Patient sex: M
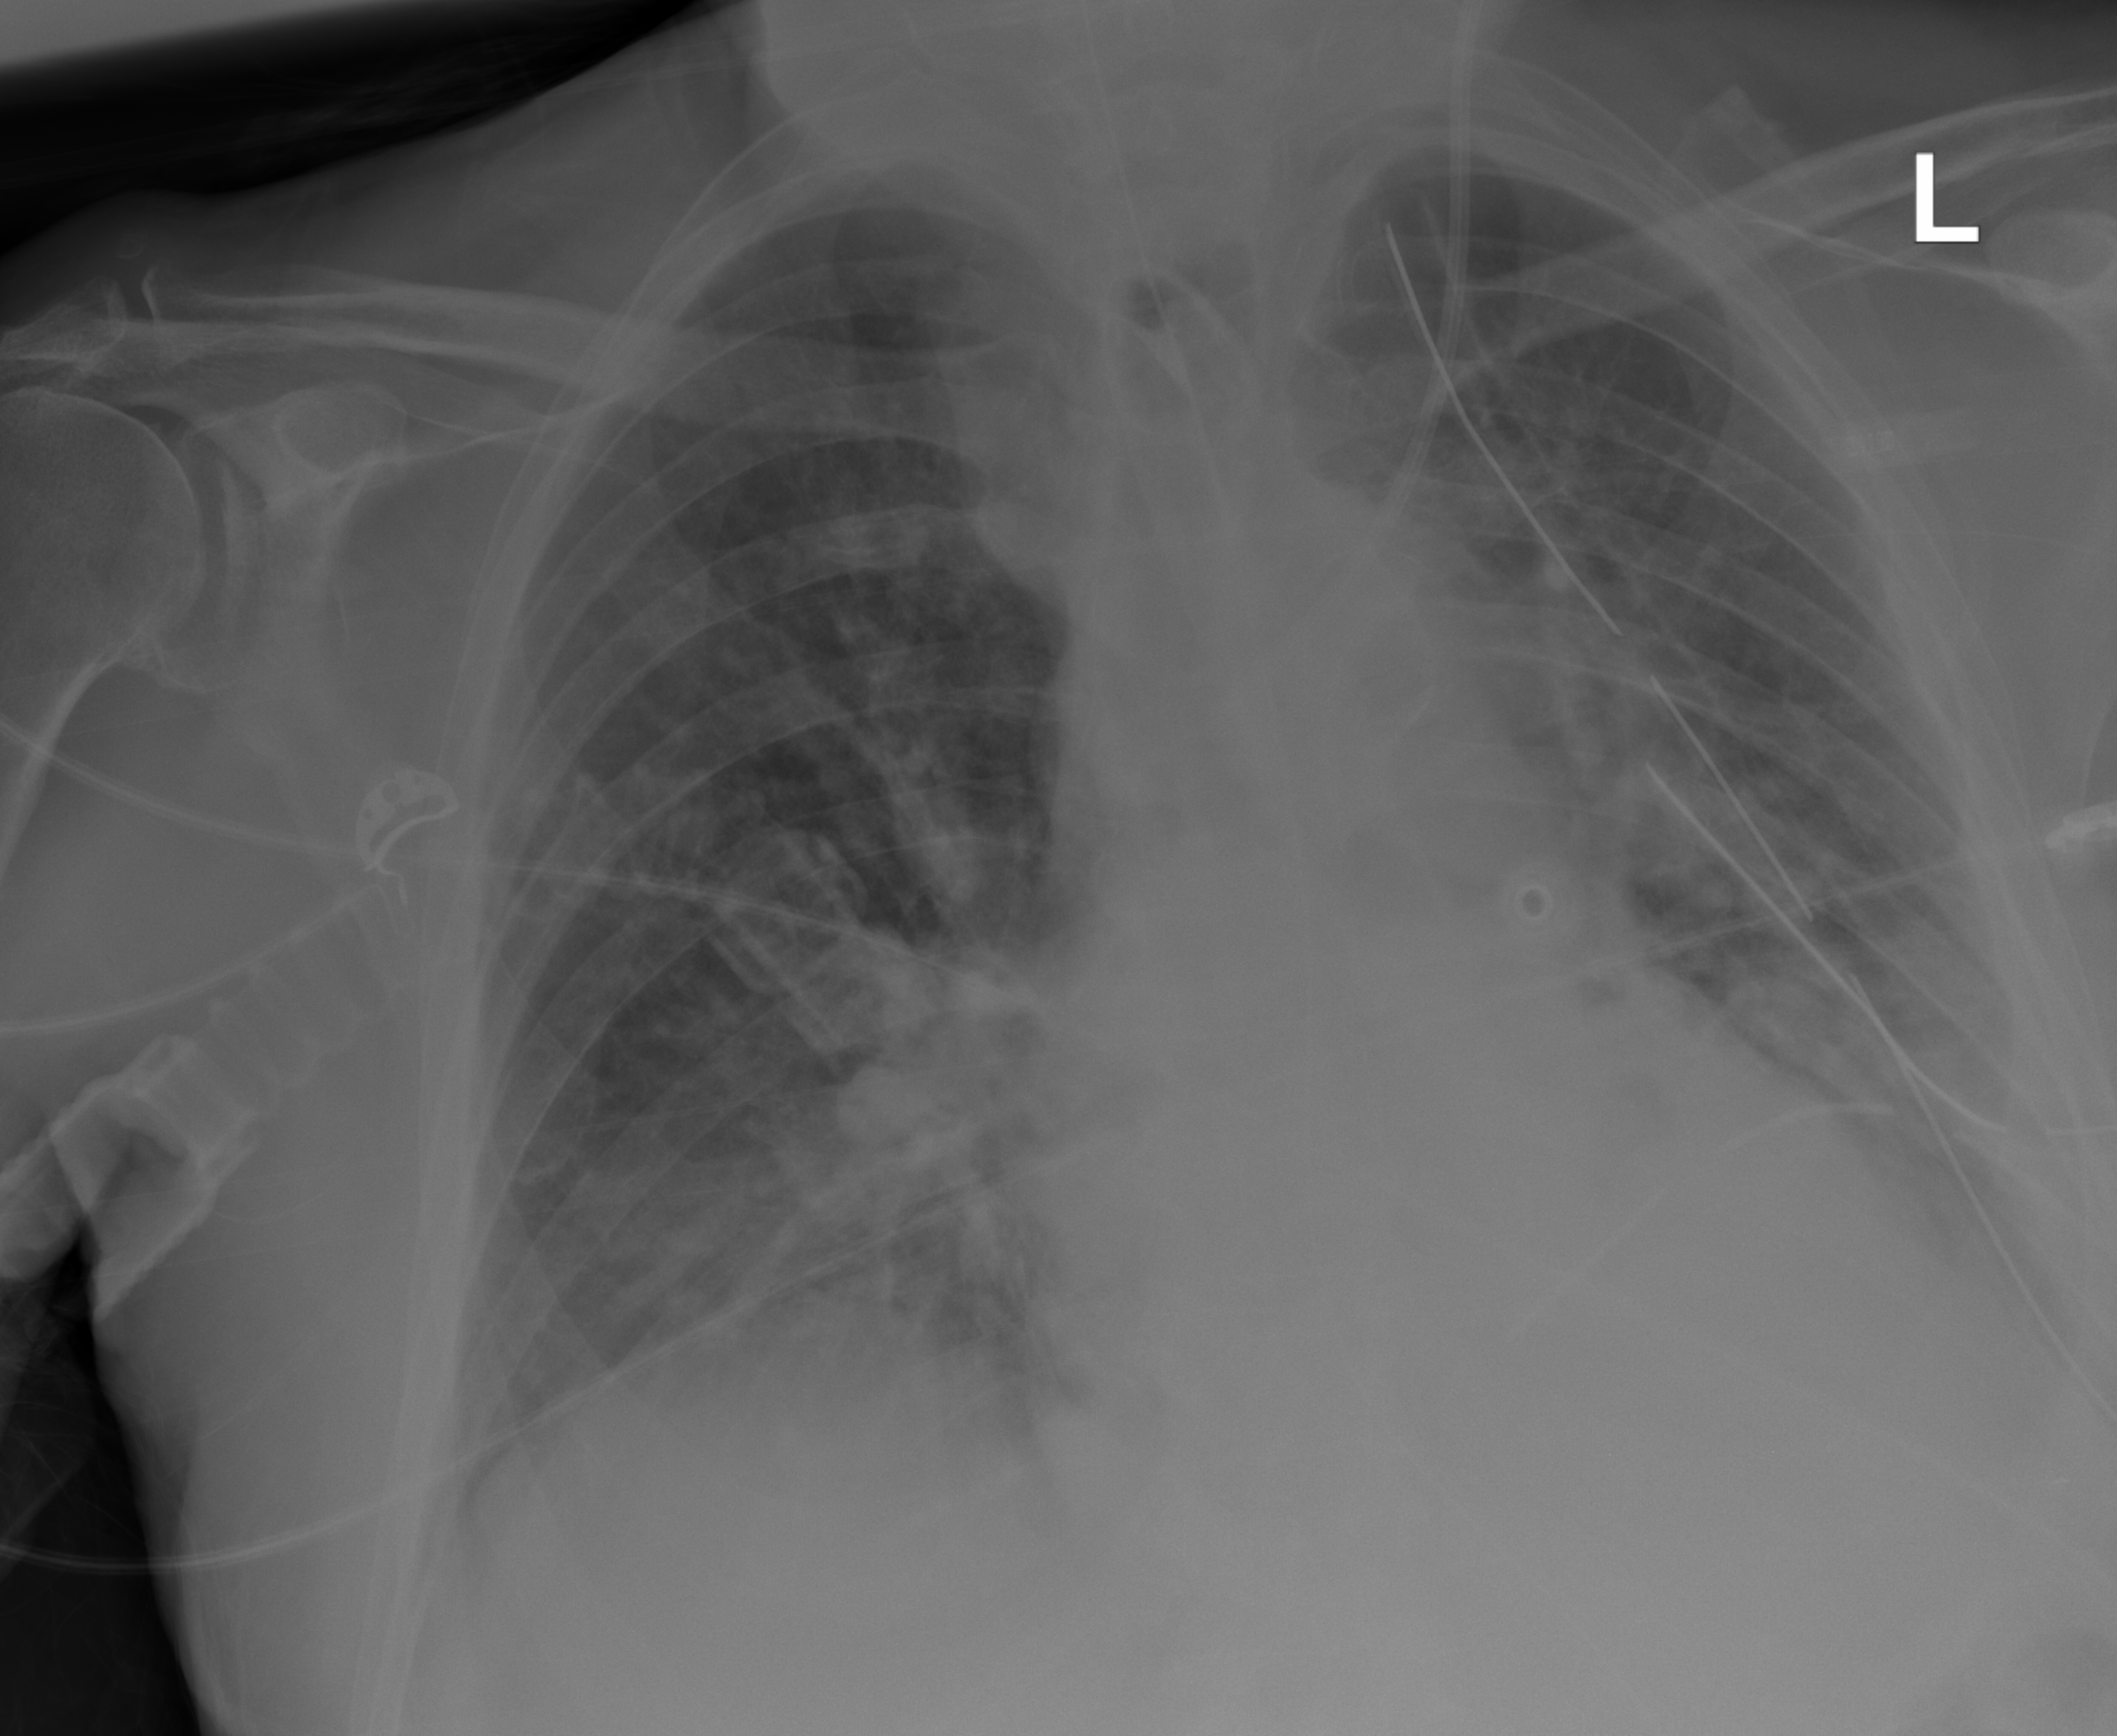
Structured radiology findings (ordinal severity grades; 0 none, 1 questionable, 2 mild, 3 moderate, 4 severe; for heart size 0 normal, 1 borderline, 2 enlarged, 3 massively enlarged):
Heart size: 2
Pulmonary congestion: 2
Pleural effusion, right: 1
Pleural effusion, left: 2
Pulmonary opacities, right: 1
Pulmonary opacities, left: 2
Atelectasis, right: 2
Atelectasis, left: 2